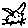
Label: cat